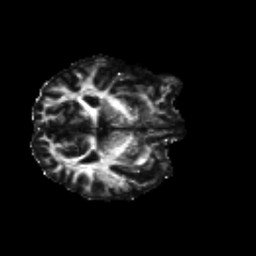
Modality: FA
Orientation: axial
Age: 55
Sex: male
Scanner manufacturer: siemens
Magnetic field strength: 3 T
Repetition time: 8.6 s
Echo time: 0.095 s